Question: I have the schema below :
I tried to create a view and did everything to get 'IDStore_CardStore' column 'NOT NULL' in order to make it as the primary key in me EF entity but no success:
My aim is to select everything in the table 'StockCard' even if it dosen't exist in 'StockCardStores' but i need to keep 'IDStore_CardStore' not null and unique
'''
SELECT ISNULL(dbo.StockCardsStores.IDStore_CardStore, NEWID()) AS IDStore_CardStore ,
NULLIF(dbo.StockCard.IDStockCardIndex, NEWID()) AS IDStockCardIndex ,
dbo.Stores.StoreName ,
dbo.StockCardsStores.IDPurchaseInvoice ,
NULLIF(dbo.StockCard.Designation,'')
FROM dbo.Stores
INNER JOIN dbo.StockCardsStores ON dbo.Stores.IDStore = dbo.StockCardsStores.IDStore
RIGHT OUTER JOIN dbo.StockCard ON dbo.StockCardsStores.IDStockCardIndex = dbo.StockCard.IDStockCardIndex
'''
Is there any other workaround !
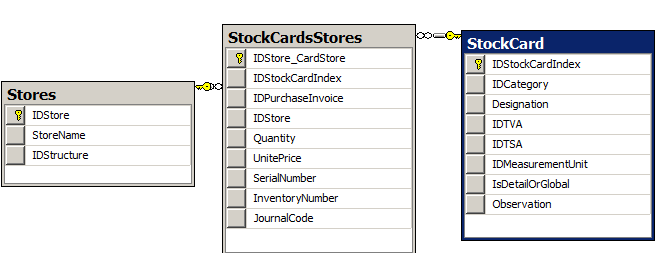
Answer: I think IDStore_CardStore already can't be null, because it's primary key in StockCardStores table. Maybe the problem is that IDStore_CardStore could have duplicated values in your view, making imposible to be the Primary Key of the view.
I don't know your requirements, but uou can Fake a Primary key for your view making something like this in the query:
'''
SELECT ROW_NUMBER() OVER (ORDER BY dbo.StockCardsStores.IDStore_CardStore DESC) AS Id_PK, ISNULL(dbo.StockCardsStores.IDStore_CardStore, NEWID()) AS IDStore_CardStore ,
NULLIF(dbo.StockCard.IDStockCardIndex, NEWID()) AS IDStockCardIndex ,
dbo.Stores.StoreName ,
dbo.StockCardsStores.IDPurchaseInvoice ,
NULLIF(dbo.StockCard.Designation,'')
FROM dbo.Stores
INNER JOIN dbo.StockCardsStores ON dbo.Stores.IDStore = dbo.StockCardsStores.IDStore
RIGHT OUTER JOIN dbo.StockCard ON dbo.StockCardsStores.IDStockCardIndex = dbo.StockCard.IDStockCardIndex
'''
And then ID_PK can be the PK of he view in EF.